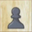
Piece: bP